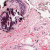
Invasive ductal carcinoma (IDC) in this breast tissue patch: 0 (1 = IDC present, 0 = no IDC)